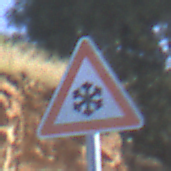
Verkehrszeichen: SchneeOderEisglaette
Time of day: MorningAfternoon
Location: Outdoor (Nature)
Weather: Clear
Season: NotSpecified
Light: Natural